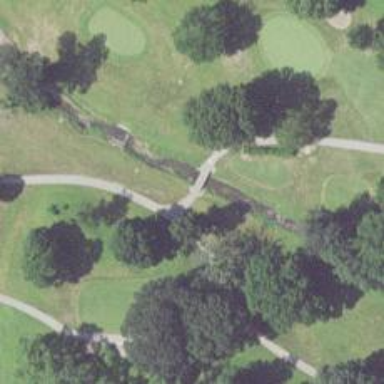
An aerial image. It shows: Service road on bridge designed for golf cartpath.